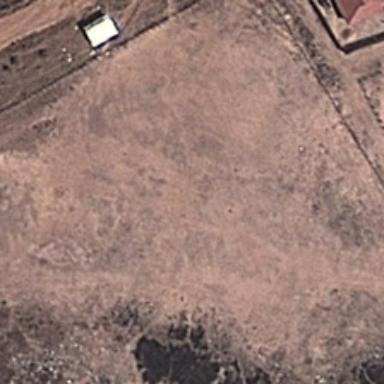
A building is near a large piece of bareland .